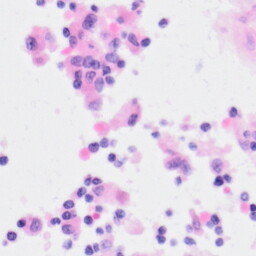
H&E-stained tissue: Kidney